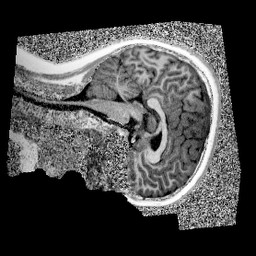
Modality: UNIT1
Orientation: sagittal
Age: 10
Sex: male
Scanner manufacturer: siemens
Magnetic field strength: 3 T
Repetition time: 4 s
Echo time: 0.00299 s